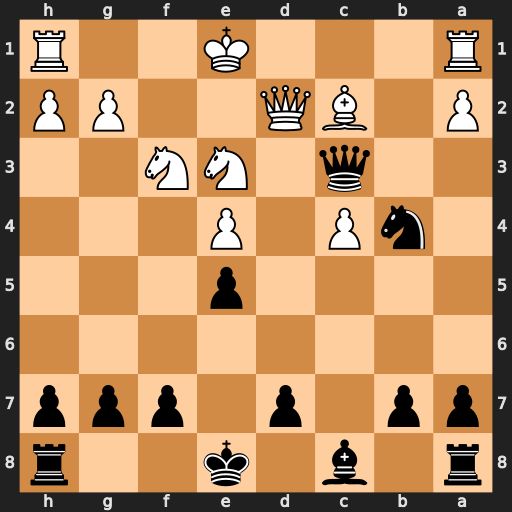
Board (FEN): r1b1k2r/pp1p1ppp/8/4p3/1nP1P3/2q1NN2/P1BQ2PP/R3K2R
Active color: b
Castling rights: KQkq
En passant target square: -
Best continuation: Qxe3+ Qxe3 Nxc2+ Ke2 Nxe3